The picture encodes a bearing's raw vibration samples as pixel intensities in a 2-D grid. Based on the visible evidence, which condition applies: normal, inner_race, outer_race, ball?
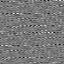
Answer: outer_race